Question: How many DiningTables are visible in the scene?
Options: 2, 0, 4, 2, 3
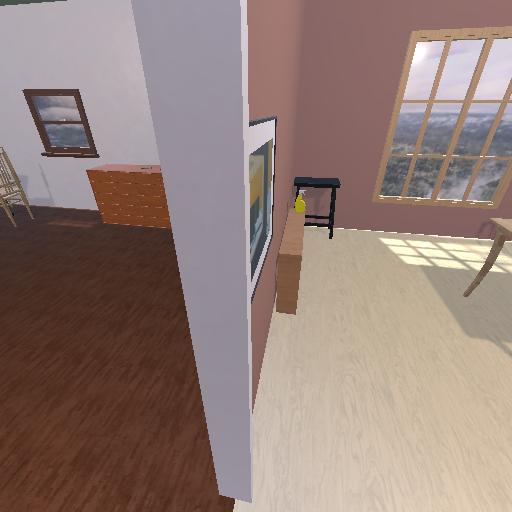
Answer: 2